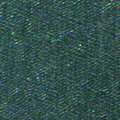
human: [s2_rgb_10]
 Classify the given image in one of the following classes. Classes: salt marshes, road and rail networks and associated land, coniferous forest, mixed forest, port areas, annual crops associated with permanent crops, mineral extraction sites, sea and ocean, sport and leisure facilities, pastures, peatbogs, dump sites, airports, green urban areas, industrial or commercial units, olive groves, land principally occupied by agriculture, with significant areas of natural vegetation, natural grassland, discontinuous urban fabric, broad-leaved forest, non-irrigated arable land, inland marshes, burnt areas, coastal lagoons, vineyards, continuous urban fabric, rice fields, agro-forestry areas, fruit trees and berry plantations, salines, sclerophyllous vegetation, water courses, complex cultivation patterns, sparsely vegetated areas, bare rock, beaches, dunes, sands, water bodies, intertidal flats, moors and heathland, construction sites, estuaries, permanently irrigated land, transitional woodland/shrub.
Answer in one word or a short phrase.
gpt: sea and ocean